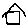
Label: house